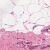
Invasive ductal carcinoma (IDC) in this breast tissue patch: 0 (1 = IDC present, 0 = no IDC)